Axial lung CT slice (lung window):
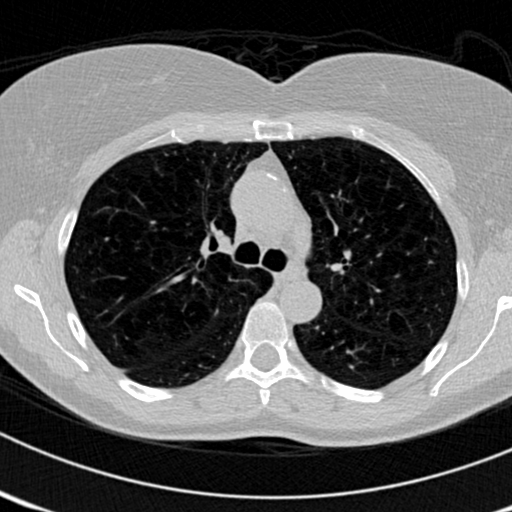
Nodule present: no